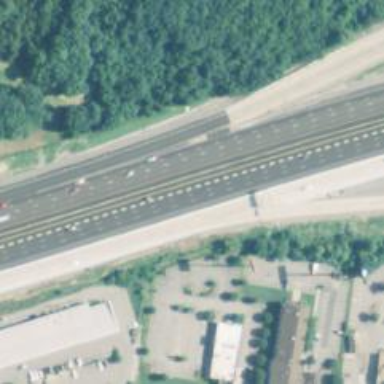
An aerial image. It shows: Motorway link.